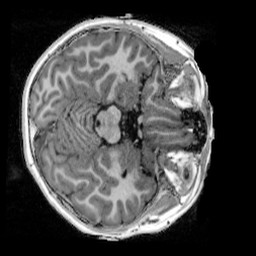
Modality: UNIT1_denoised
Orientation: axial
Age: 11
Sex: female
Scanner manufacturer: siemens
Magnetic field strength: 3 T
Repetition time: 4 s
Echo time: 0.00303 s